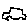
Label: car